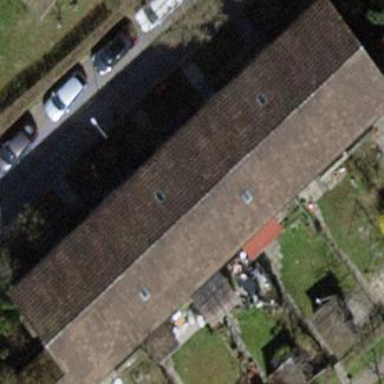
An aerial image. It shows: Terrace building.